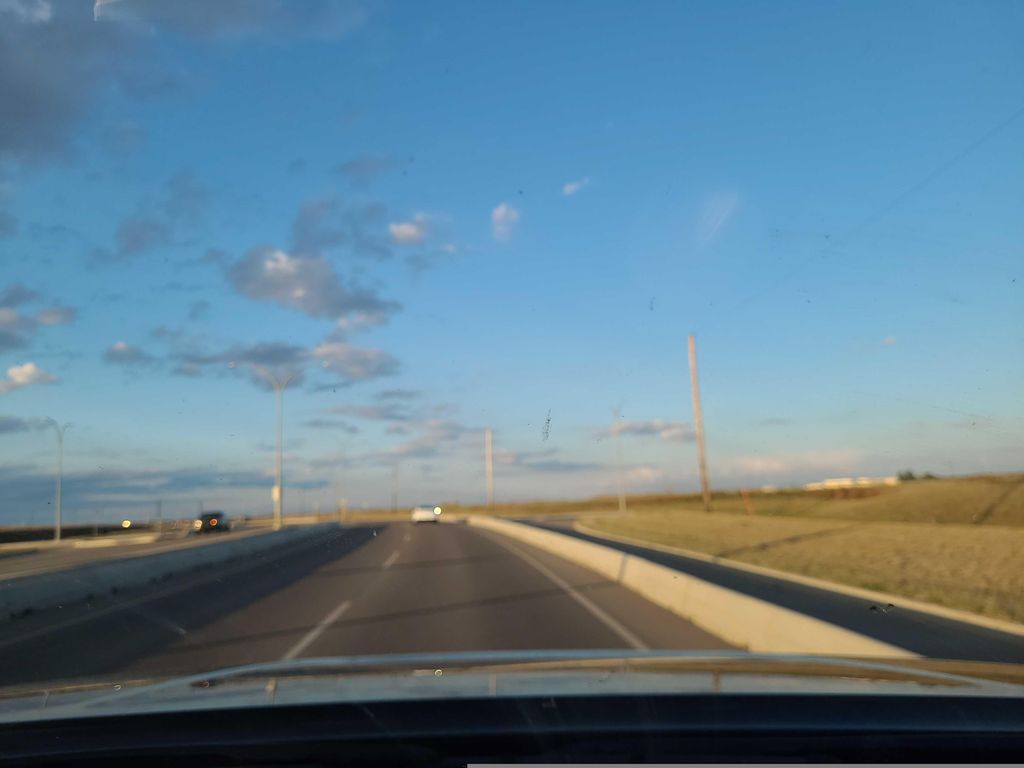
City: saskatoon